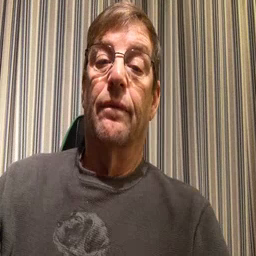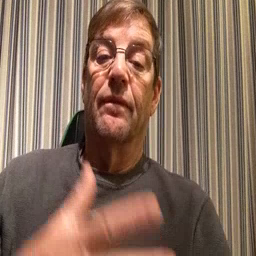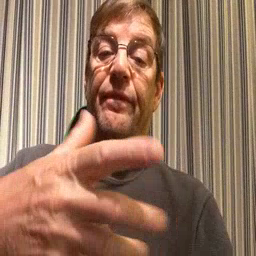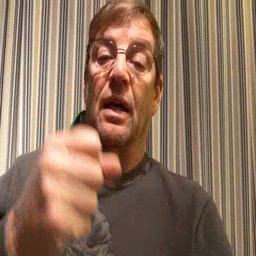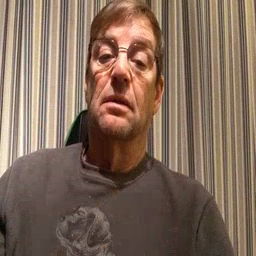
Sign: fast